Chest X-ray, AP view. Patient: 11 years old, sex F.
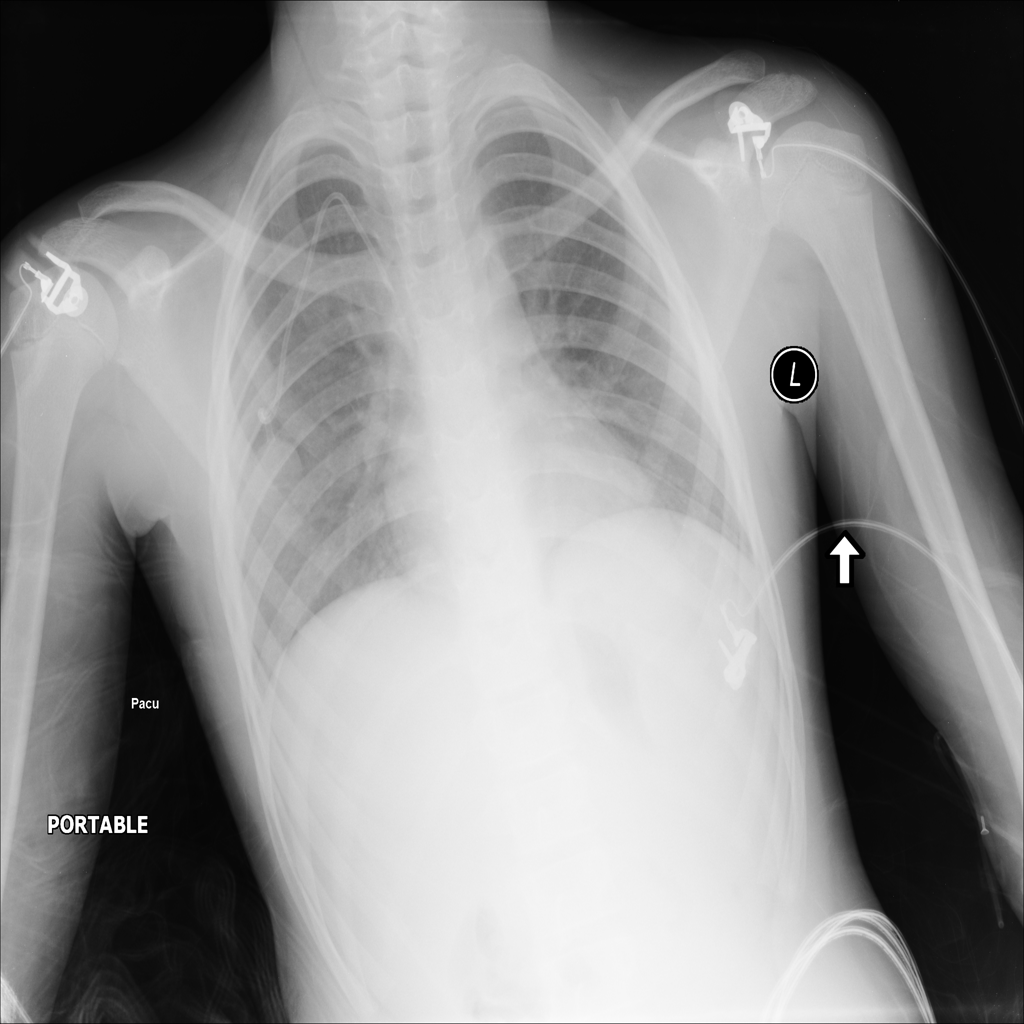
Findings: No Finding